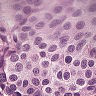
Metastatic tissue present: yes